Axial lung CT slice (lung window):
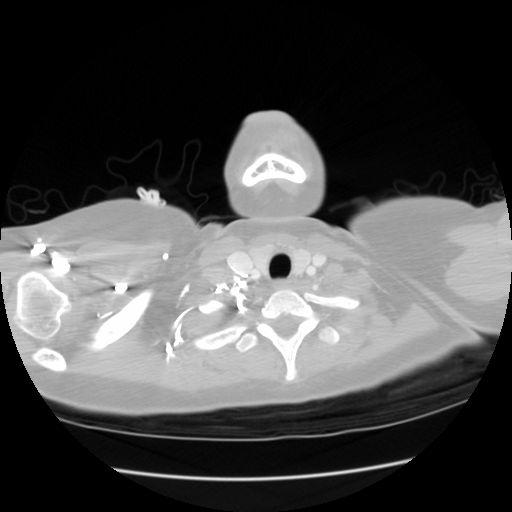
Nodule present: no